Interaction volume radius: 10 \u00c5
Interaction volume height: 30 \u00c5
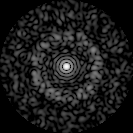
Disorder parameter: 0.8556